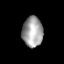
Tissue: prostate
Cell type: Myeloid cells
Senescence score: 0.8727
Nuclear area (px): 614
Mean DAPI intensity: 159.638